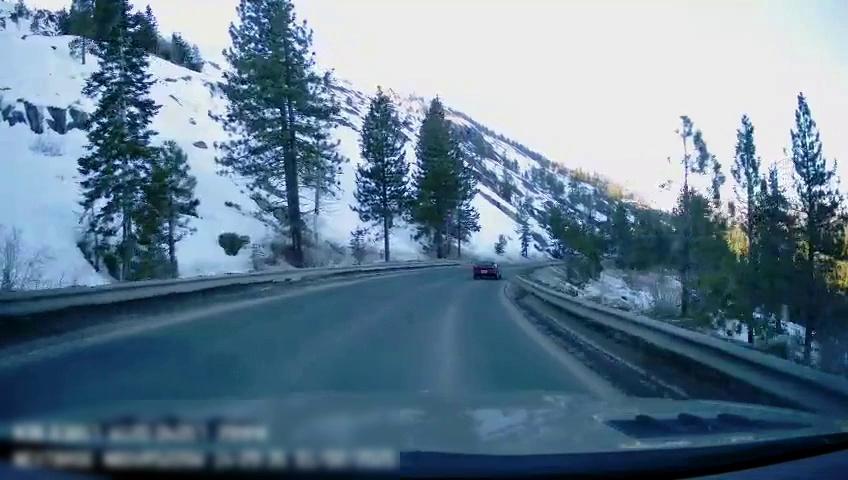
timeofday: Day
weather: Sunny
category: Drivable Space
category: Vehicles | Car
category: Lanes | Opposite Lane
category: Lanes | Current Lane